Question: I'm having an issue with drawing to areas outside of the 'MKMapRect' passed to 'drawMapRect:mapRect:zoomScale:inContext' in my 'MKOverlayView' derived class. I'm trying to draw a triangle for each coordinate in a collection and the problem occurs when the coordinate is near the edge of the 'MKMapRect'. See the below image for an example of the problem.

In the image, the light red boxes indicate the 'MKMapRect' being rendered in each call to 'drawMapRect'. The problem is illustrated in the red circle where, as you can see, only part of the triangle is being rendered. I'm assuming that its being clipped to the 'MKMapRect', though the documentation for 'MKOverlayView:drawMapRect' makes me think this shouldn't be happening.
From the documentation:
> You should also not make assumptions that the view's frame matches the bounding rectangle of the overlay. The view's frame is actually bigger than the bounding rectangle to allow you to draw lines for things like roads that might be located directly on the border of that rectangle.
My current solution is to draw objects more than once if they are in a maprect that is slightly larger than then maprect given to drawMapRect but this causes me to draw some things more than needed.
Does anyone know of a way to increase the size of the clipping area in drawMapRect so this isn't an issue? Any other suggestions are also welcome.
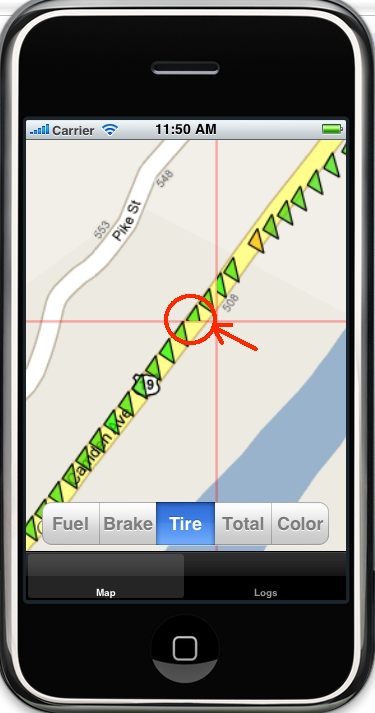
Answer: I ended up adding a buffer to the rect passed in to drawMapRect:mapRect:zoomScale:inContext and using that to determine which objects to draw. This results in more objects being drawn than needed, but not by much.